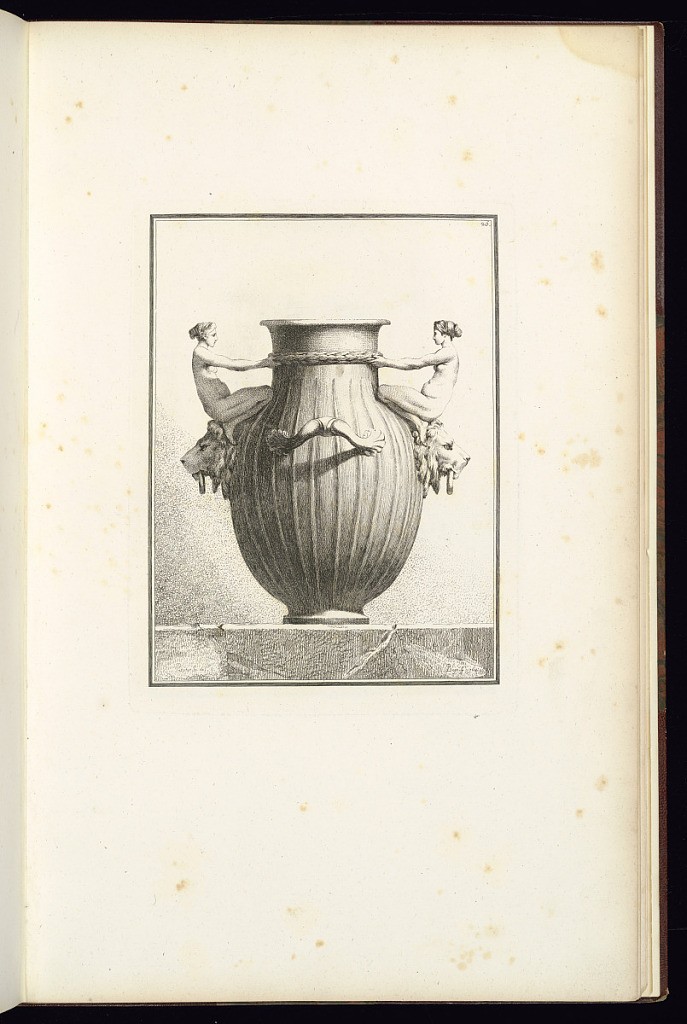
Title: Design for a Vase
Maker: Ennemond Alexandre Petitot, French, 1727 – 1801
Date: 1764
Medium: Etching on laid paper
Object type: Print
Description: Design for a vase with a ribbed body, lions heads with rings in their mouths on either side of the vase with two kneeling female nudes sitting on top of their heads and holding onto a laurel leaf frieze around the neck of the vase. A handle in the middle of the vase, in between the lions' heads. The vase is signed, dated, and numbered.